Question: Good day! I'm practising materials from "Ruby on Rails Tutorial" by Michael Hartle.
Below is the failure message I received, even though the "expected" and "got" seems to match. Would you please give me some suggestion to see how I should approach this issue?
Thank you so much!

Below is the implementation code:
'''
class User < ActiveRecord::Base
attr_accessor :password
attr_accessible :name, :emp_id, :dept_id, :password, :password_confirmation
validates :emp_id, :presence => true
validates :name, :presence => true,
:length => { :maximum => 50 }
validates :password, :presence => true,
:confirmation => true,
:length => { :within => 6..40 }
before_save :encrypt_password
def has_password?(submitted_password)
encrypted_password == encrypt(submitted_password)
end
def self.authenticate(emp_id, submitted_password)
user = find_by_emp_id(emp_id)
return nil if user.nil?
return user if user.has_password?(submitted_password)
end
private
def encrypt_password
self.salt = make_salt if new_record?
self.encrypted_password = encrypt(password)
end
def encrypt(string)
secure_hash("#{salt}--#{string}")
end
def make_salt
secure_hash("#{Time.now.utc}--#{password}")
end
def secure_hash(string)
Digest::SHA2.hexdigest(string)
end
end
'''
Below is the SPEC code:
'''
require 'spec_helper'
describe User do
before(:each) do
@attr = {:name=>"Example", :dept_id=>01, :emp_id=>10, :password=>"pwdabcd", :password_confirmation => "pwdabcd" }
end
.
.
.
describe "password encryption" do
before(:each) do
@user = User.create!(@attr)
end
.
.
.
describe "authenticate method" do
it "should return the user on emp_id password match" do
matching_user = User.authenticate(@attr[:emp_id], @attr[:password])
matching_user.should == @user
end
end
end
end
'''
Thank you so much for your kind assistance.
Have a nice day!
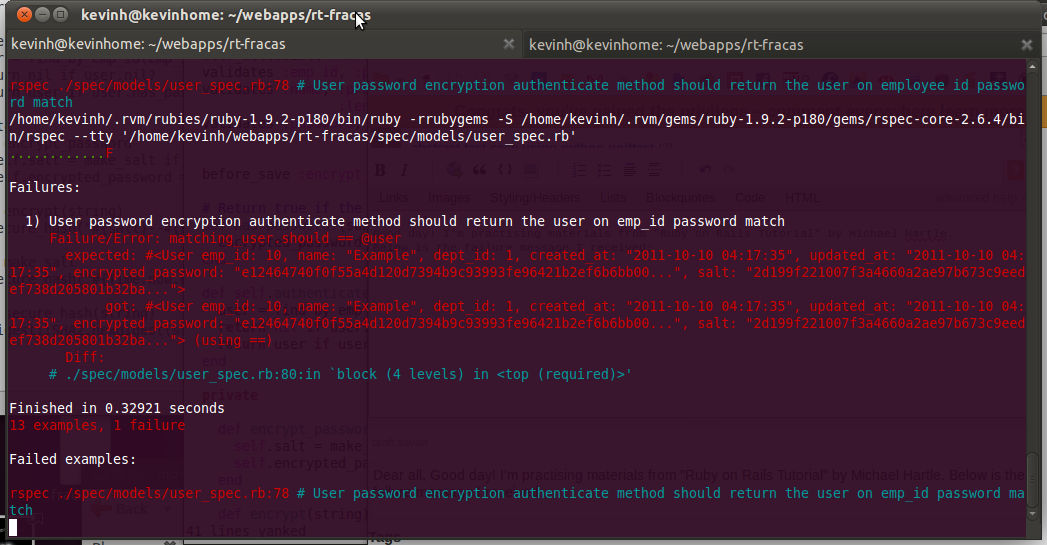
Answer: Kevin - when you see a failure message like that, the representation of the object ('#<User ...>') is up to the object, so it's possible that it doesn't show you everything that is being compared by '=='. My guess is it has something to do with ':password_confirmation', but I'm not certain. It doesn't look like the implementation is using it yet, so try removing 'password_confirmation' from '@attr' in the spec, and from the 'attr_accessible' declaration, and see if it passes.